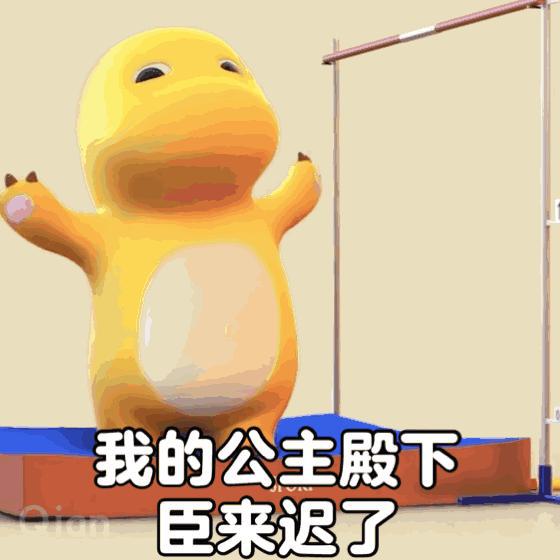
Label: nailong